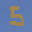
Label: 5